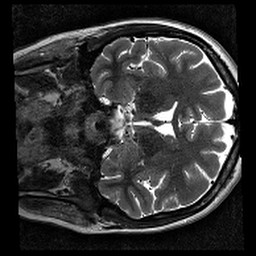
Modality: T2w
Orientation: coronal
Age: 27
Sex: female